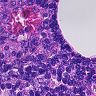
Metastatic tissue present: no